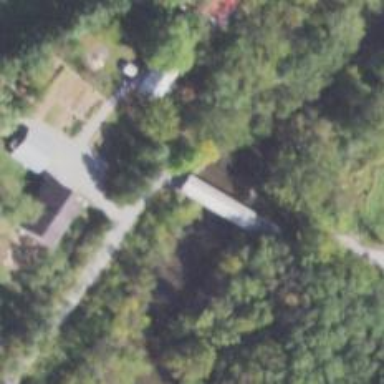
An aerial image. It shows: Covered bridge on residential road.